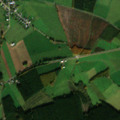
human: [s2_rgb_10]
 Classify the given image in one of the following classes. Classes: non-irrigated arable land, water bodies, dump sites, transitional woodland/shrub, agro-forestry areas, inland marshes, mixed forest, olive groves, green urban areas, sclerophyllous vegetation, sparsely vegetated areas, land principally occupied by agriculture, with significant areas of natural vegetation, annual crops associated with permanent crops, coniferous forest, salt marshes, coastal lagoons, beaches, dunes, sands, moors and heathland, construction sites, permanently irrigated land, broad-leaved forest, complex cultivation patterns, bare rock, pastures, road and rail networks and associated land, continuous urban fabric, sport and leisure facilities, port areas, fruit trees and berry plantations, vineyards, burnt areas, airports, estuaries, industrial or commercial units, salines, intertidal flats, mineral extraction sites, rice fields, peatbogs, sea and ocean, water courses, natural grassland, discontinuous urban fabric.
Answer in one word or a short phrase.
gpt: discontinuous urban fabric, pastures, complex cultivation patterns, coniferous forest, mixed forest, transitional woodland/shrub